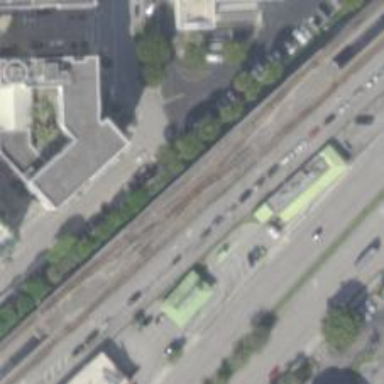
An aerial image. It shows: Railway crossing.